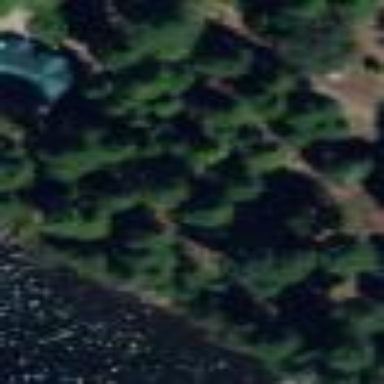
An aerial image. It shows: Evergreen needle-leaved woodland.